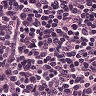
Metastatic tissue present: no